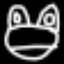
Label: frog